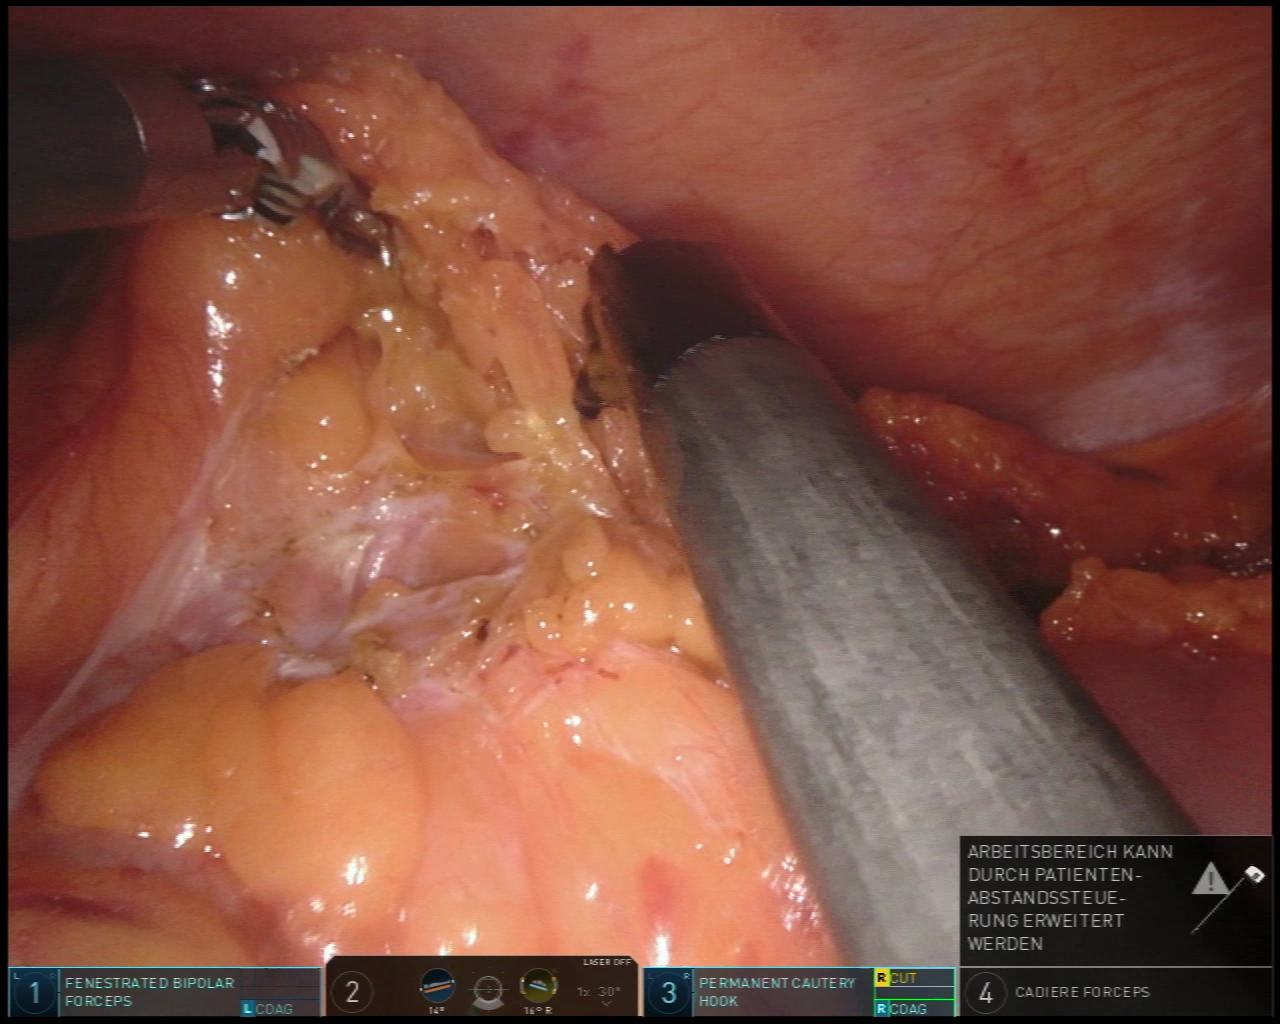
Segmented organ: abdominal_wall
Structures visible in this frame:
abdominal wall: yes
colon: yes
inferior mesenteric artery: no
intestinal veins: no
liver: no
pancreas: no
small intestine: no
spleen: no
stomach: no
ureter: no
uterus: no
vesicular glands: no